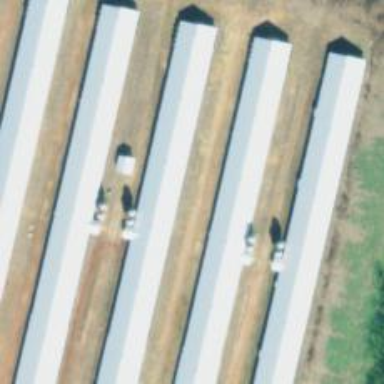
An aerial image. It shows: Poultry house.